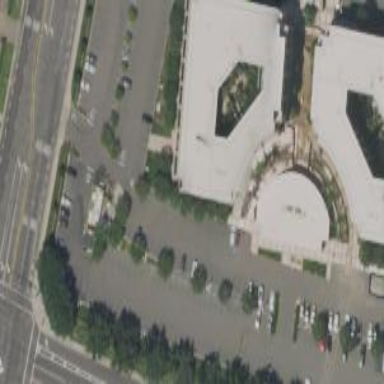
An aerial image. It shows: Commercial building.